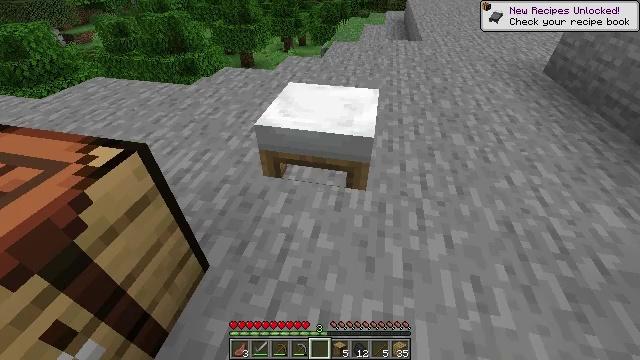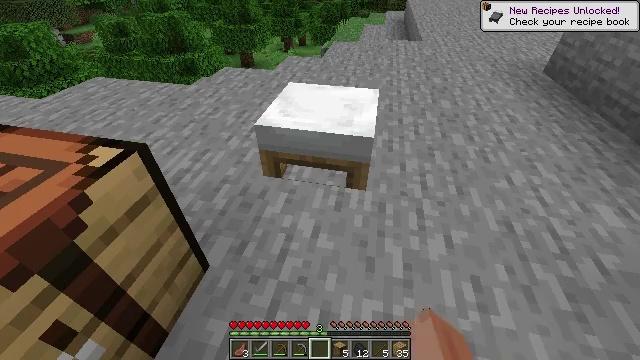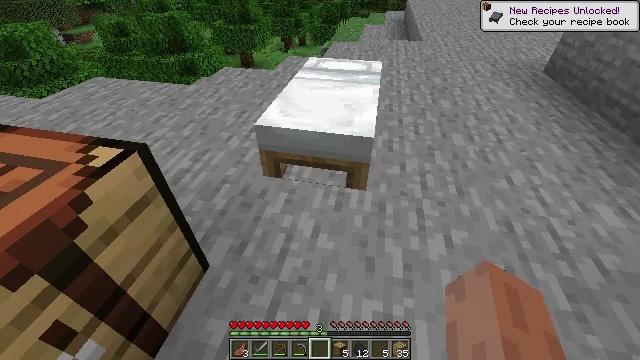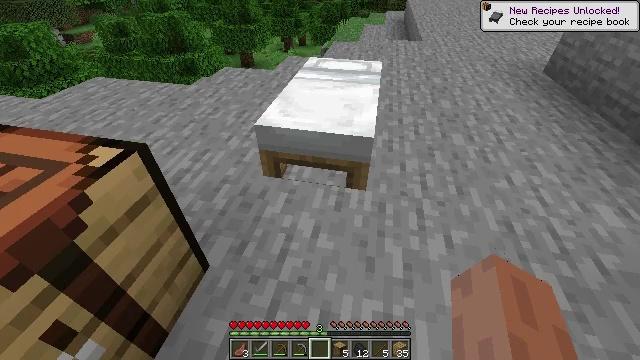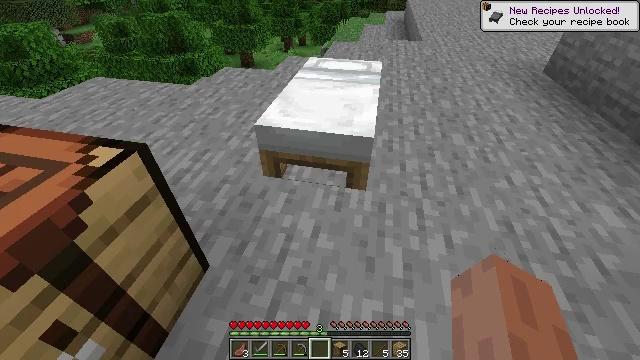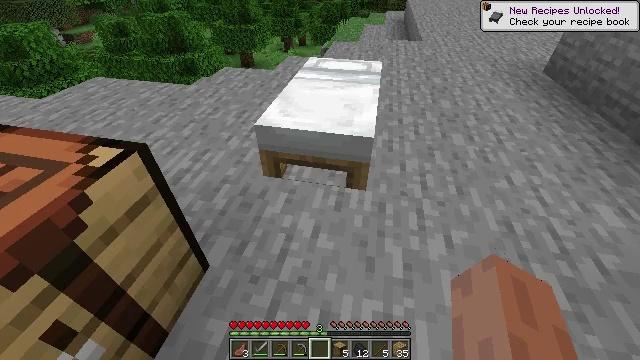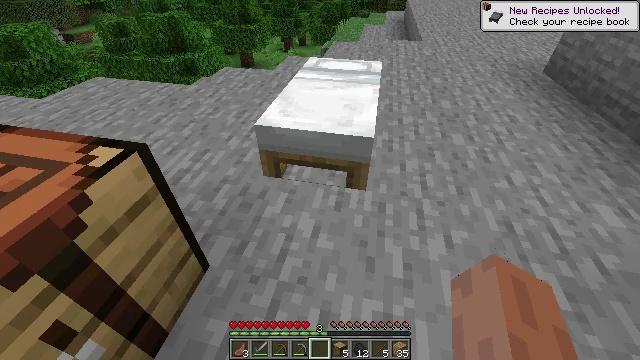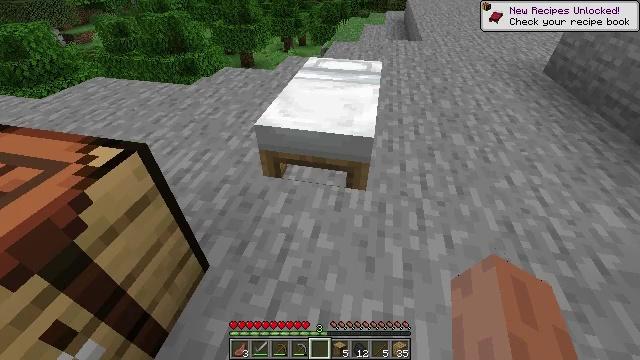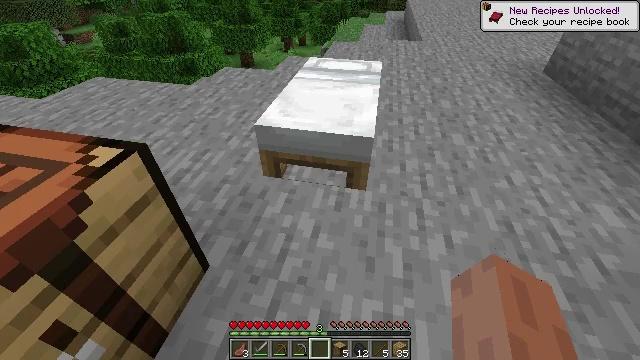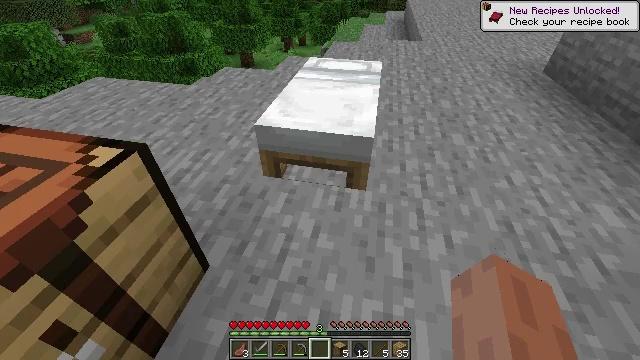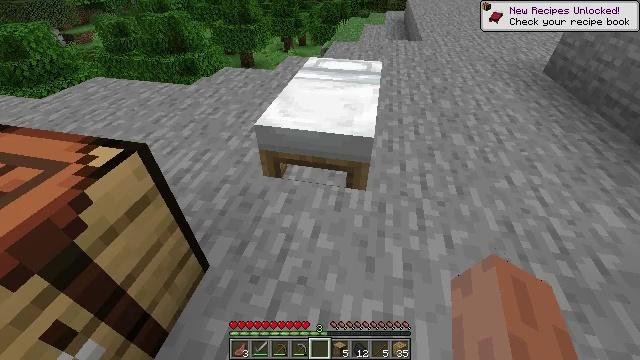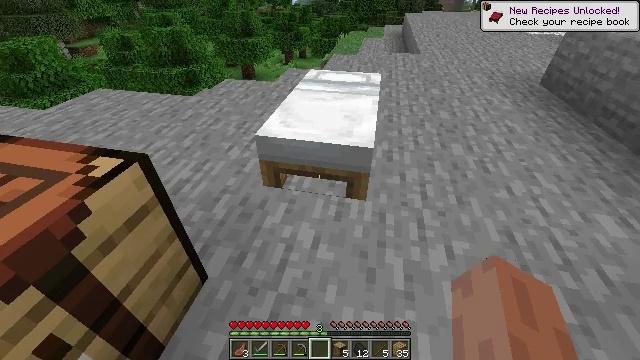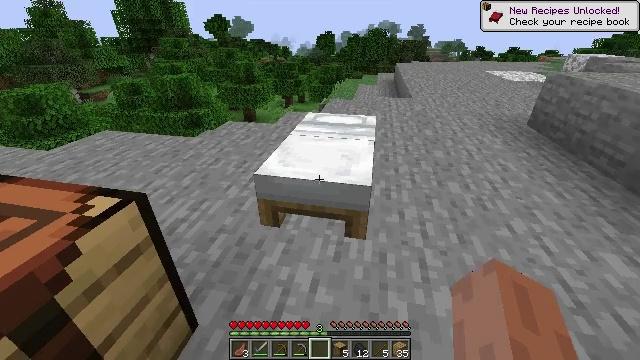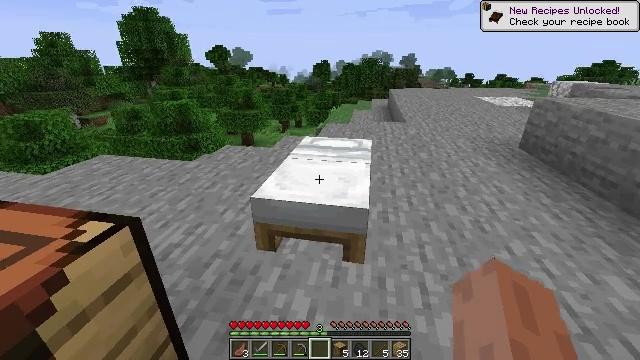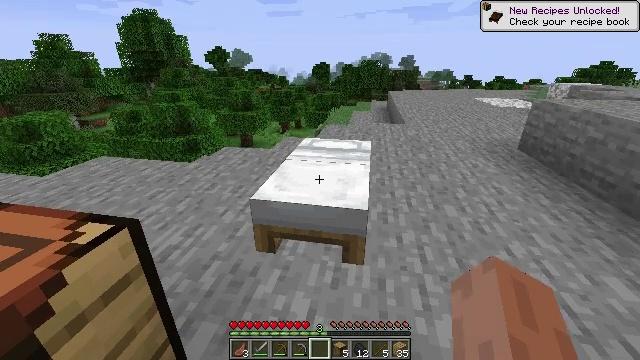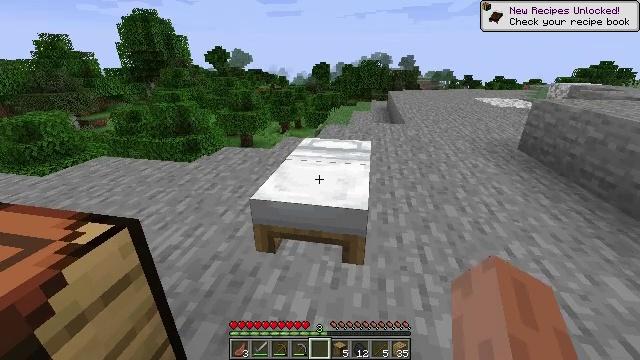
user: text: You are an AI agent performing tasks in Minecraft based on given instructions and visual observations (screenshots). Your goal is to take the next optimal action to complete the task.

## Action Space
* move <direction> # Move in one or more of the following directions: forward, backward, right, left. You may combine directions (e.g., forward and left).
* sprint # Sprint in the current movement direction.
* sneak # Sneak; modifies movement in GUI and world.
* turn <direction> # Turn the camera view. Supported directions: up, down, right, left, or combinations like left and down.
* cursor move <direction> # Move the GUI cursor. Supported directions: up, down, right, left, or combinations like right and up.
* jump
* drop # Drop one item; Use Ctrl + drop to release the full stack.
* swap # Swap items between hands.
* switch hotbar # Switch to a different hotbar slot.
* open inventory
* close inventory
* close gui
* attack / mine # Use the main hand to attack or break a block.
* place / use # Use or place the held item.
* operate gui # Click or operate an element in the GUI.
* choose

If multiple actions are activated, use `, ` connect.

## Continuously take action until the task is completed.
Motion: motion action
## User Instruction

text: Pick up the white bed by breaking it.
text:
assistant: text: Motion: no_op
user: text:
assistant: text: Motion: use / place
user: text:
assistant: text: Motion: use / place
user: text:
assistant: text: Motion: no_op
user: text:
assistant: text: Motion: no_op
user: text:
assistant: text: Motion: no_op
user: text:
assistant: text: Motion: no_op
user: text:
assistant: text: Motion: no_op
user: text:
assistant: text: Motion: no_op
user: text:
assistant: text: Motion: no_op
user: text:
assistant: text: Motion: no_op
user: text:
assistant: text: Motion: turn up
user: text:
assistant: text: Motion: turn up
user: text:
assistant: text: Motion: turn up
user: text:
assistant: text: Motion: no_op
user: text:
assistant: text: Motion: no_op
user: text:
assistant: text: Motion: no_op
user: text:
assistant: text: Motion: no_op
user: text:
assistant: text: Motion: no_op
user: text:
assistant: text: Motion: use / place
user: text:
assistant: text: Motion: no_op
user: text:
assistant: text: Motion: no_op
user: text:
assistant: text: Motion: no_op
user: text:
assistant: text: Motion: no_op
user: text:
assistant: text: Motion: no_op
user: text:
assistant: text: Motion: no_op
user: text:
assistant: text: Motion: no_op
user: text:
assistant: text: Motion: no_op
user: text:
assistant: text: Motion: no_op
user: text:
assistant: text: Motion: no_op